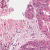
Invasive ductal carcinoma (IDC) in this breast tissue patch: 0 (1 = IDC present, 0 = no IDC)